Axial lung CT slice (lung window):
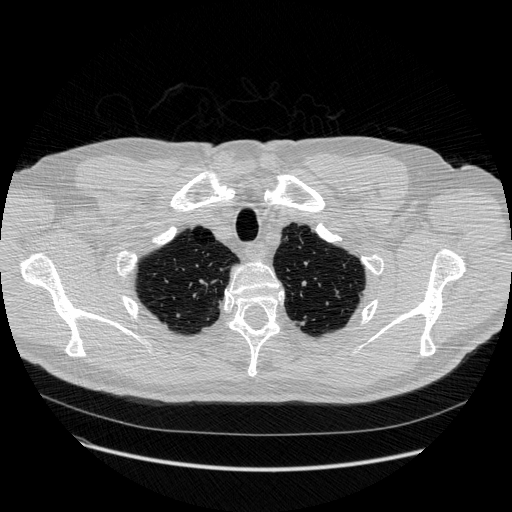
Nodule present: no